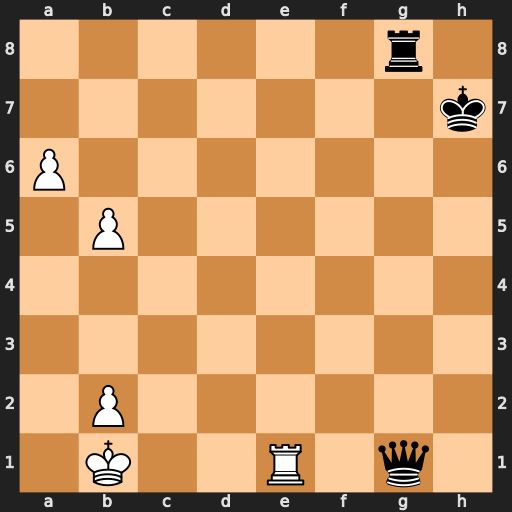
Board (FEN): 6r1/7k/P7/1P6/8/8/1P6/1K2R1q1
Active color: w
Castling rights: -
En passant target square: -
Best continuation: Rxg1 Rxg1+ Ka2